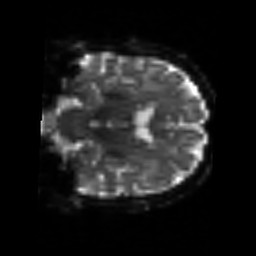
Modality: sbref
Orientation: coronal
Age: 78
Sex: male
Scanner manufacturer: siemens
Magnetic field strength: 3 T
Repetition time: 3.2 s
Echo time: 0.081 s